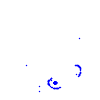
Particle: kaon